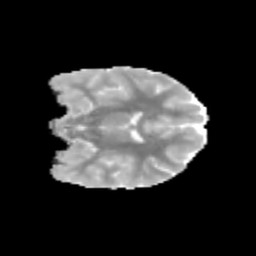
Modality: MD
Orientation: coronal
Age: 11
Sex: male
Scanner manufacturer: siemens
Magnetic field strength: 3 T
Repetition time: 3.8 s
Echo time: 0.07 s